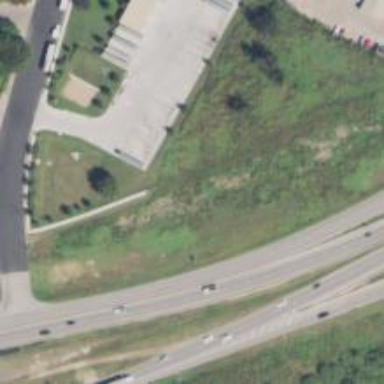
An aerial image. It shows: Secondary road with frontage road alongside.